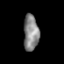
Tissue: prostate
Cell type: T cells
Senescence score: 0.6972
Nuclear area (px): 542
Mean DAPI intensity: 133.09